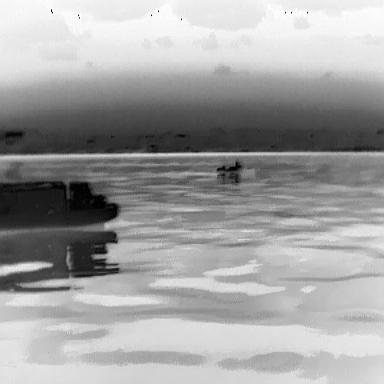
There is a warship in the infrared image.